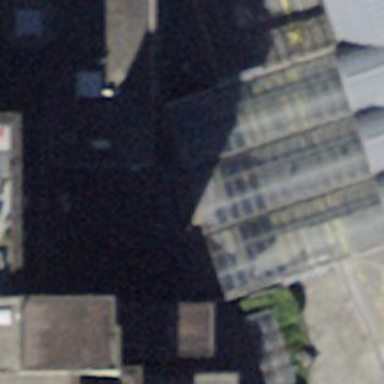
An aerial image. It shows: Glass roof of building.